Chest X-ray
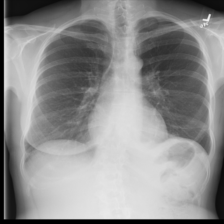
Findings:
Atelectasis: negative
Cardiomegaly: negative
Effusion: positive
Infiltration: negative
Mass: negative
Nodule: negative
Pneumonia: negative
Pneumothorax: negative
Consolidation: negative
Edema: negative
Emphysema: negative
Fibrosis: positive
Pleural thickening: negative
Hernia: negative